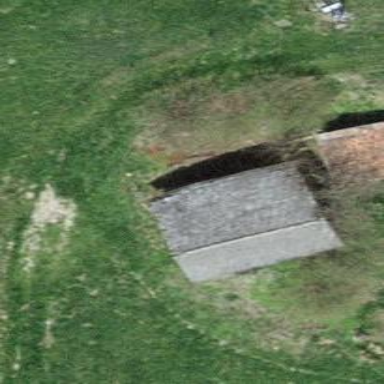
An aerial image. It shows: Barn.